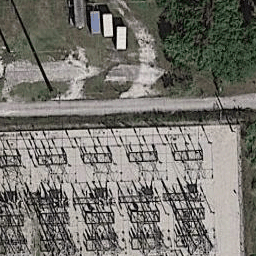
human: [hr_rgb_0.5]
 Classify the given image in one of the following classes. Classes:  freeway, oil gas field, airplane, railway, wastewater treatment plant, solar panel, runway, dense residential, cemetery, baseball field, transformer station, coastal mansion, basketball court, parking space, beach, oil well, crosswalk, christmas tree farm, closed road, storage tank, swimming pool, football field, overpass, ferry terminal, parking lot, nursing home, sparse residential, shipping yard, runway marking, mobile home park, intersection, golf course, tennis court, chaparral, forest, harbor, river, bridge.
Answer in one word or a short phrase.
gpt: transformer station